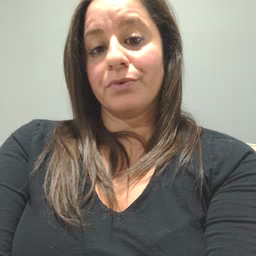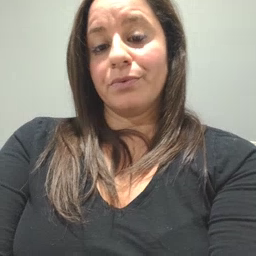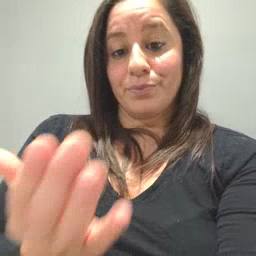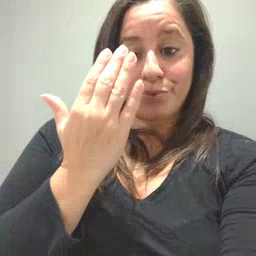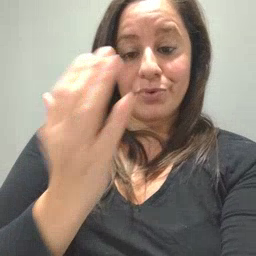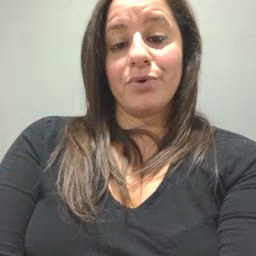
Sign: morning